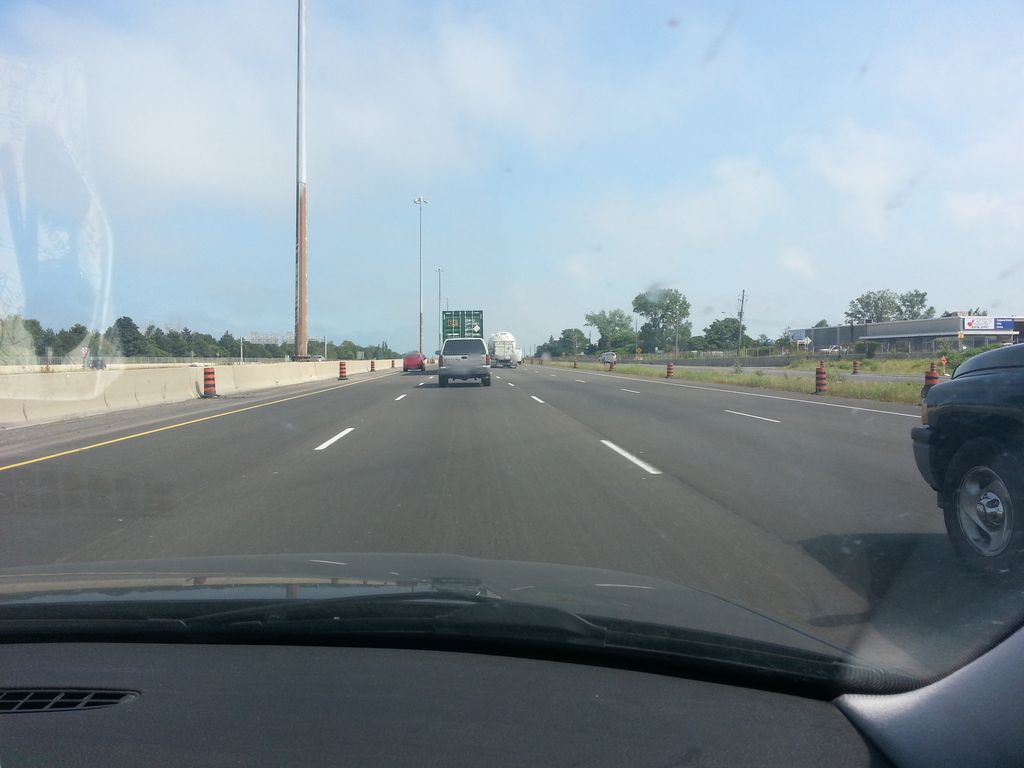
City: hamilton